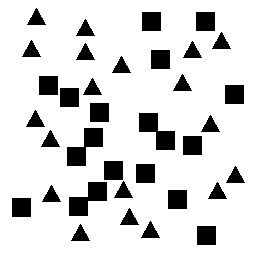
Squares: 19
Triangles: 19
Stars: 0
Total shapes: 38